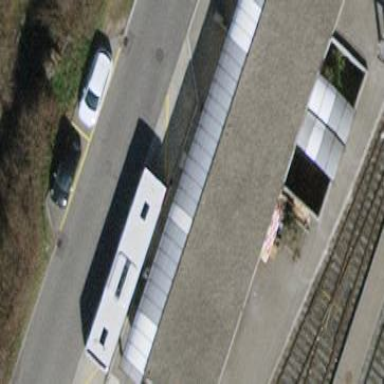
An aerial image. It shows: View of roof of building.